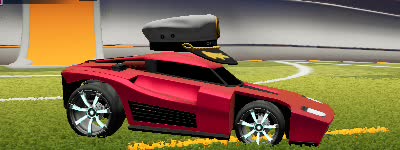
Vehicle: breakout